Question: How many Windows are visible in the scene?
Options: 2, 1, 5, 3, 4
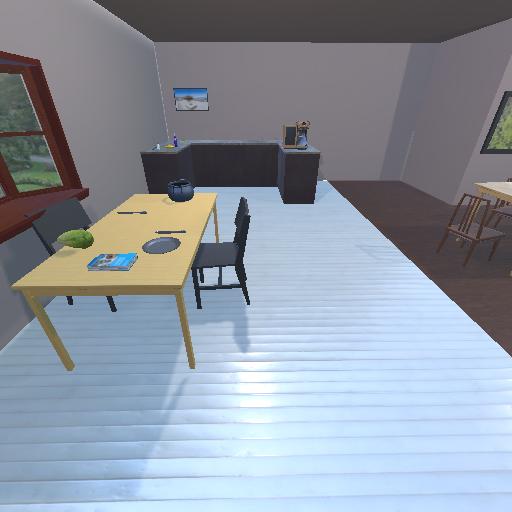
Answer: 2